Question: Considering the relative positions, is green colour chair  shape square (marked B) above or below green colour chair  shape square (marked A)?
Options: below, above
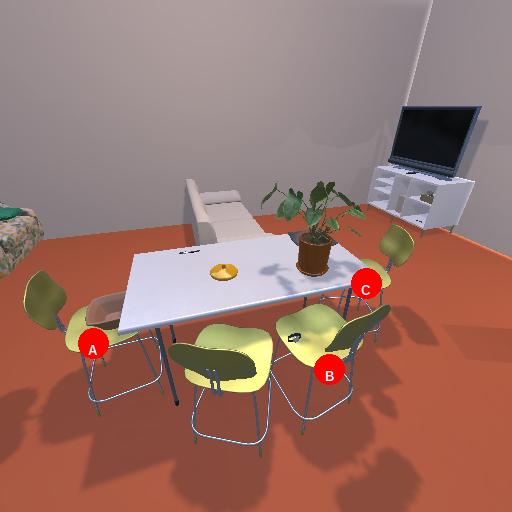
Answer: below